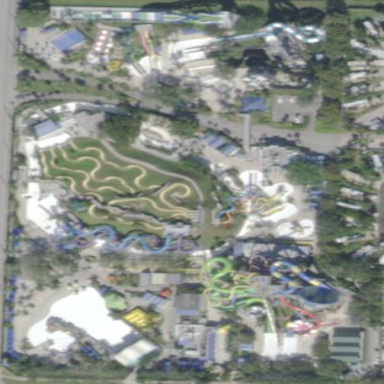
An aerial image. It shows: Water park.